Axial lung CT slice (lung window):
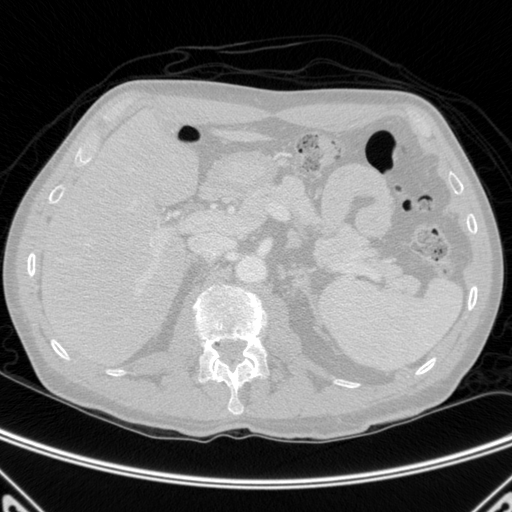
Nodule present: no